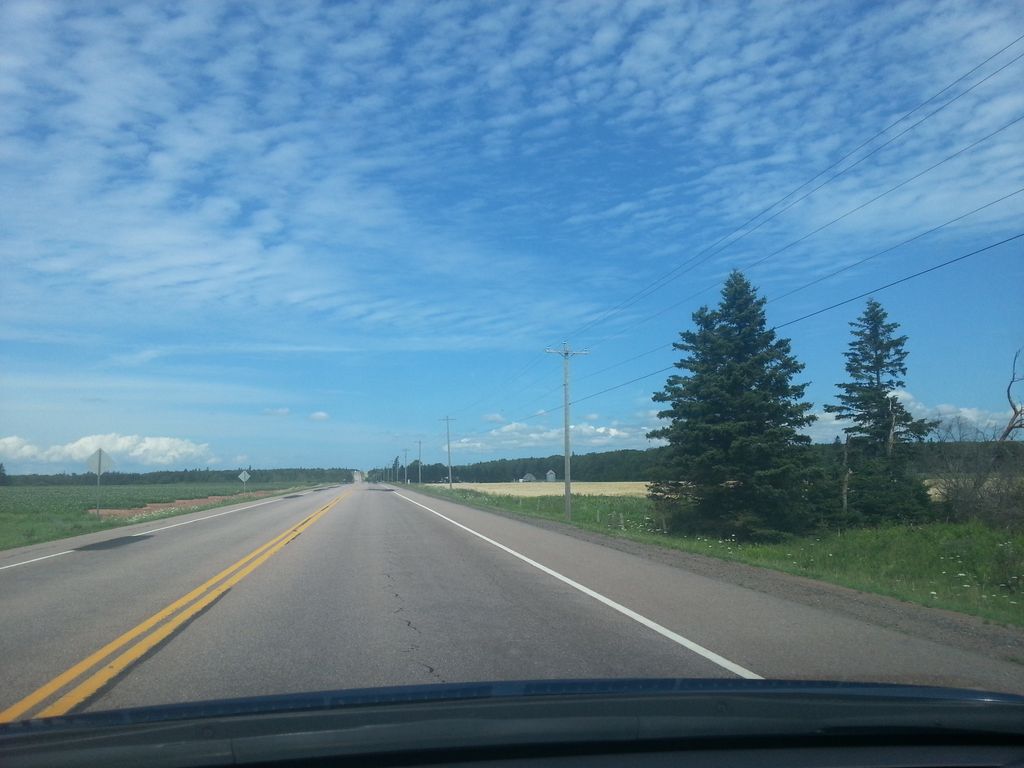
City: charlottetown